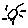
Label: sun